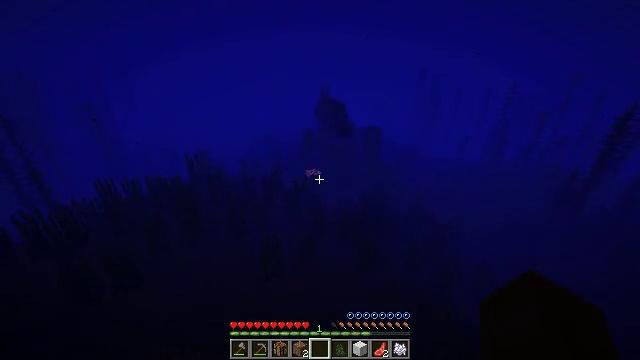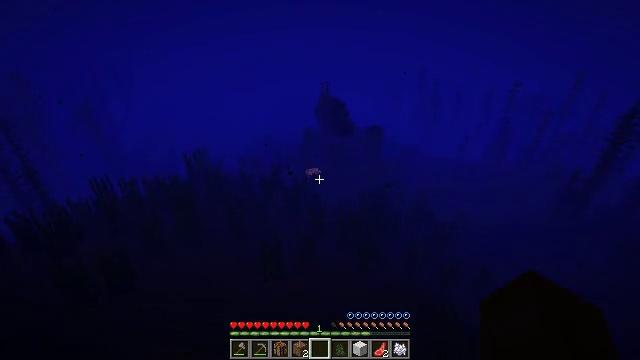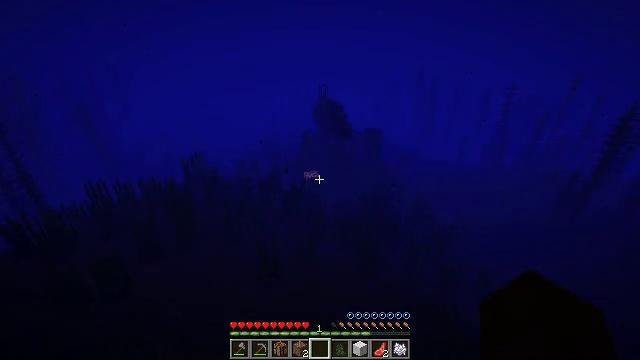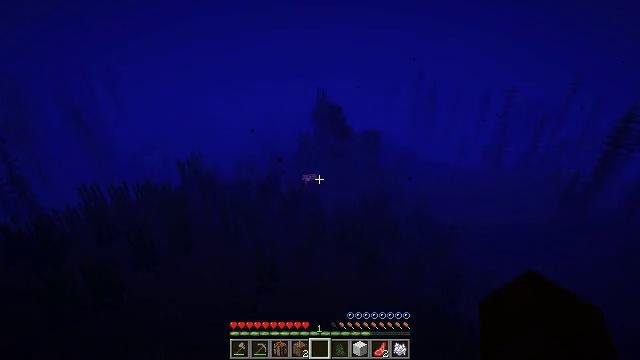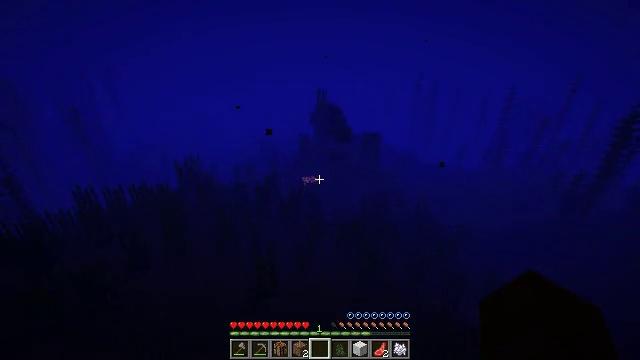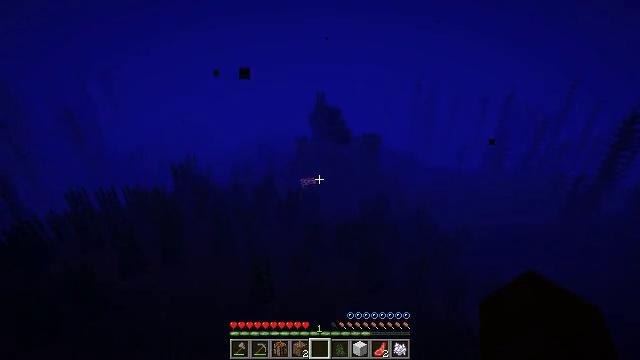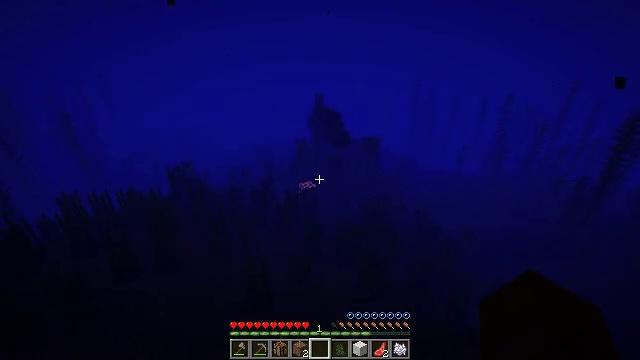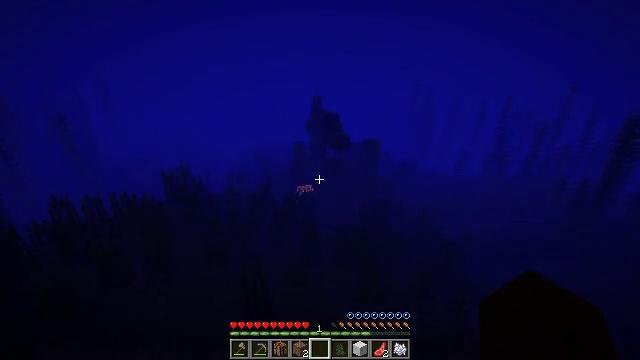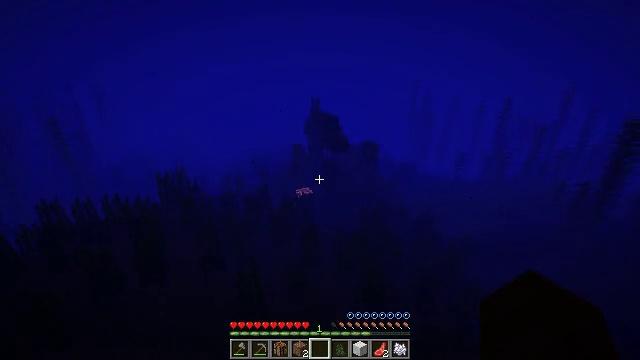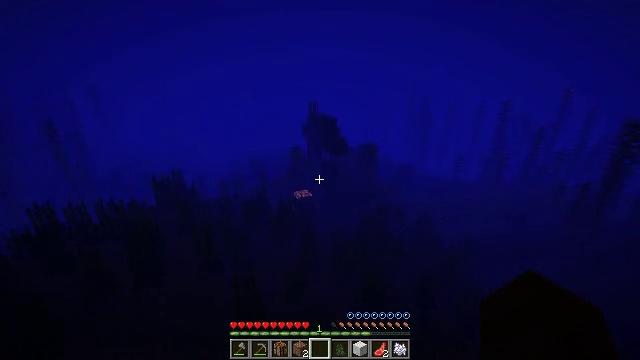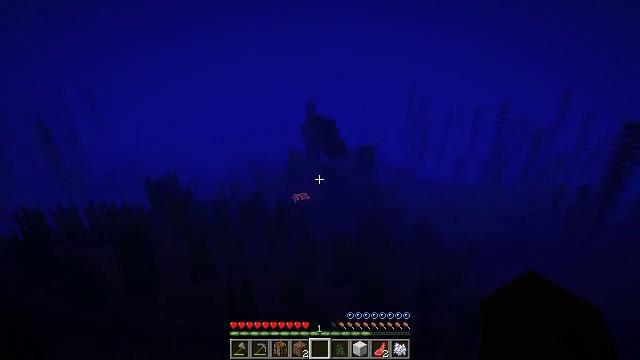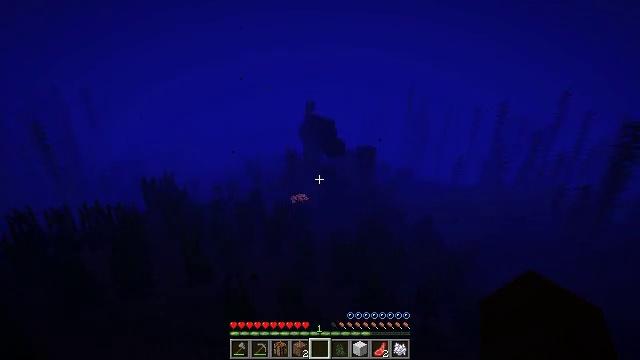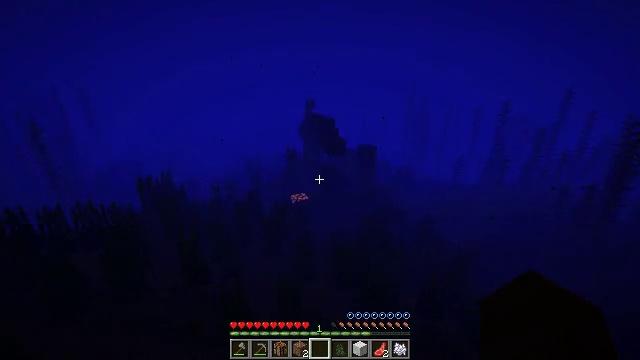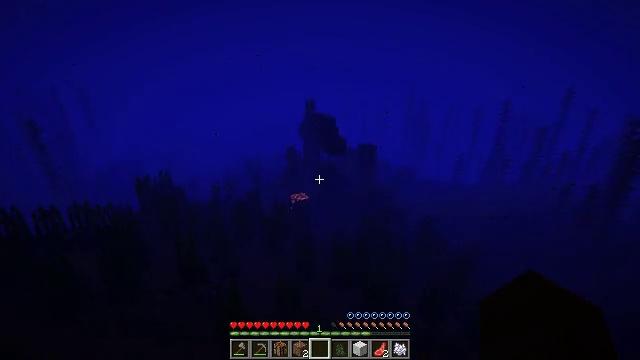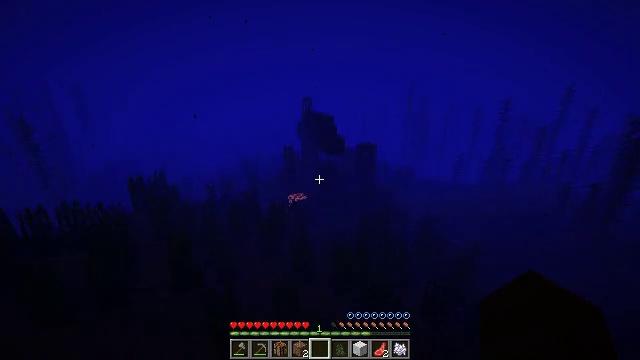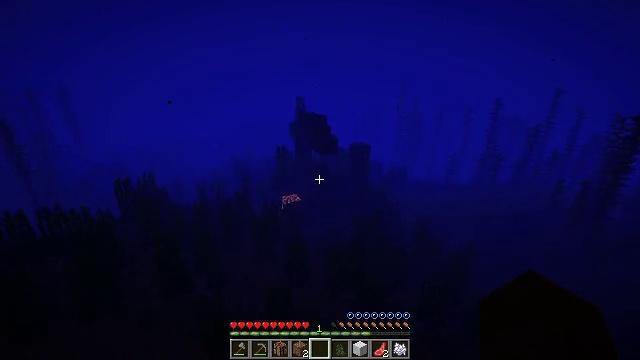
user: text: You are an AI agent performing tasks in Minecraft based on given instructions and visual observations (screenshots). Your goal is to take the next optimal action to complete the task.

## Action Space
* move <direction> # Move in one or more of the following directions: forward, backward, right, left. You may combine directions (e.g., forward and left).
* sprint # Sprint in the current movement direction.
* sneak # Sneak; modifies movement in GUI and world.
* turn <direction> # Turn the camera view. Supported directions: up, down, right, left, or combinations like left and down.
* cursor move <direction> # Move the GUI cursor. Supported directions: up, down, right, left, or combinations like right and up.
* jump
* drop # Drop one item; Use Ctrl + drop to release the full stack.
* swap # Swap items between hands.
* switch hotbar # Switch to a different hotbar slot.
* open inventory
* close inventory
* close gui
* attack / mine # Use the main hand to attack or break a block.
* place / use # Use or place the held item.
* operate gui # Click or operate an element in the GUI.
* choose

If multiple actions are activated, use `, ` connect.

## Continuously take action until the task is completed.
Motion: motion action
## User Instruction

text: Remove a cod from the inventory.
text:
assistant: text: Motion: move forward, sprint
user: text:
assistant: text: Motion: move forward, sprint
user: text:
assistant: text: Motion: move forward, sprint
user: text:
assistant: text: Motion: move forward, sprint
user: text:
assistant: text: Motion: move forward, sprint
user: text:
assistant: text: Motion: move forward, sprint
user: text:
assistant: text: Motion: move forward, sprint
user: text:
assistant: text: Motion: move forward, sprint
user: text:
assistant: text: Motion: move forward, sprint
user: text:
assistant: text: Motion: move forward, sprint
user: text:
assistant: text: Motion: move forward, sprint
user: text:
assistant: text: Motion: move forward, sprint
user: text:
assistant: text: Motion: move forward, sprint
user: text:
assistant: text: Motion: move forward, sprint
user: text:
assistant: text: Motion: move forward, sprint, turn right
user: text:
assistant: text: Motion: move forward, sprint
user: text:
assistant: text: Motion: move forward, sprint
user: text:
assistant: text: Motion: move forward, sprint
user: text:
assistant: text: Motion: move forward, sprint
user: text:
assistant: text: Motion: move forward, sprint
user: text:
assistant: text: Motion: move forward, sprint
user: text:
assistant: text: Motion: move forward, sprint
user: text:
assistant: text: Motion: move forward, sprint
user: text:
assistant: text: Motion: move forward, sprint
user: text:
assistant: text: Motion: move forward, sprint
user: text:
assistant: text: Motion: move forward, sprint
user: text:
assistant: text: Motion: move forward, sprint
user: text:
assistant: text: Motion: move forward, sprint
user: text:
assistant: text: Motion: move forward, sprint
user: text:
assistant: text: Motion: move forward, sprint